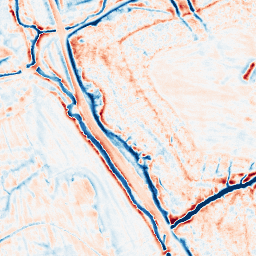
Category: edge_preserving
Decomposition family: bilateral
Decomposition parameters: d: 15
sigma_color: 25
sigma_space: 75
Upsampling method: quadratic
Upsampling parameters: scale: 8
Upsampling scale: 8